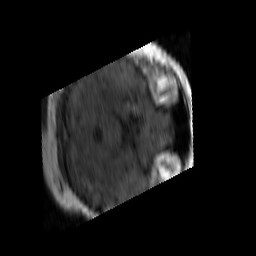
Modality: T1w
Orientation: axial
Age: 58
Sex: male
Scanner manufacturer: philips
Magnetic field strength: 1.5 T
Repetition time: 0.4 s
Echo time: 0.0074 s